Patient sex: M
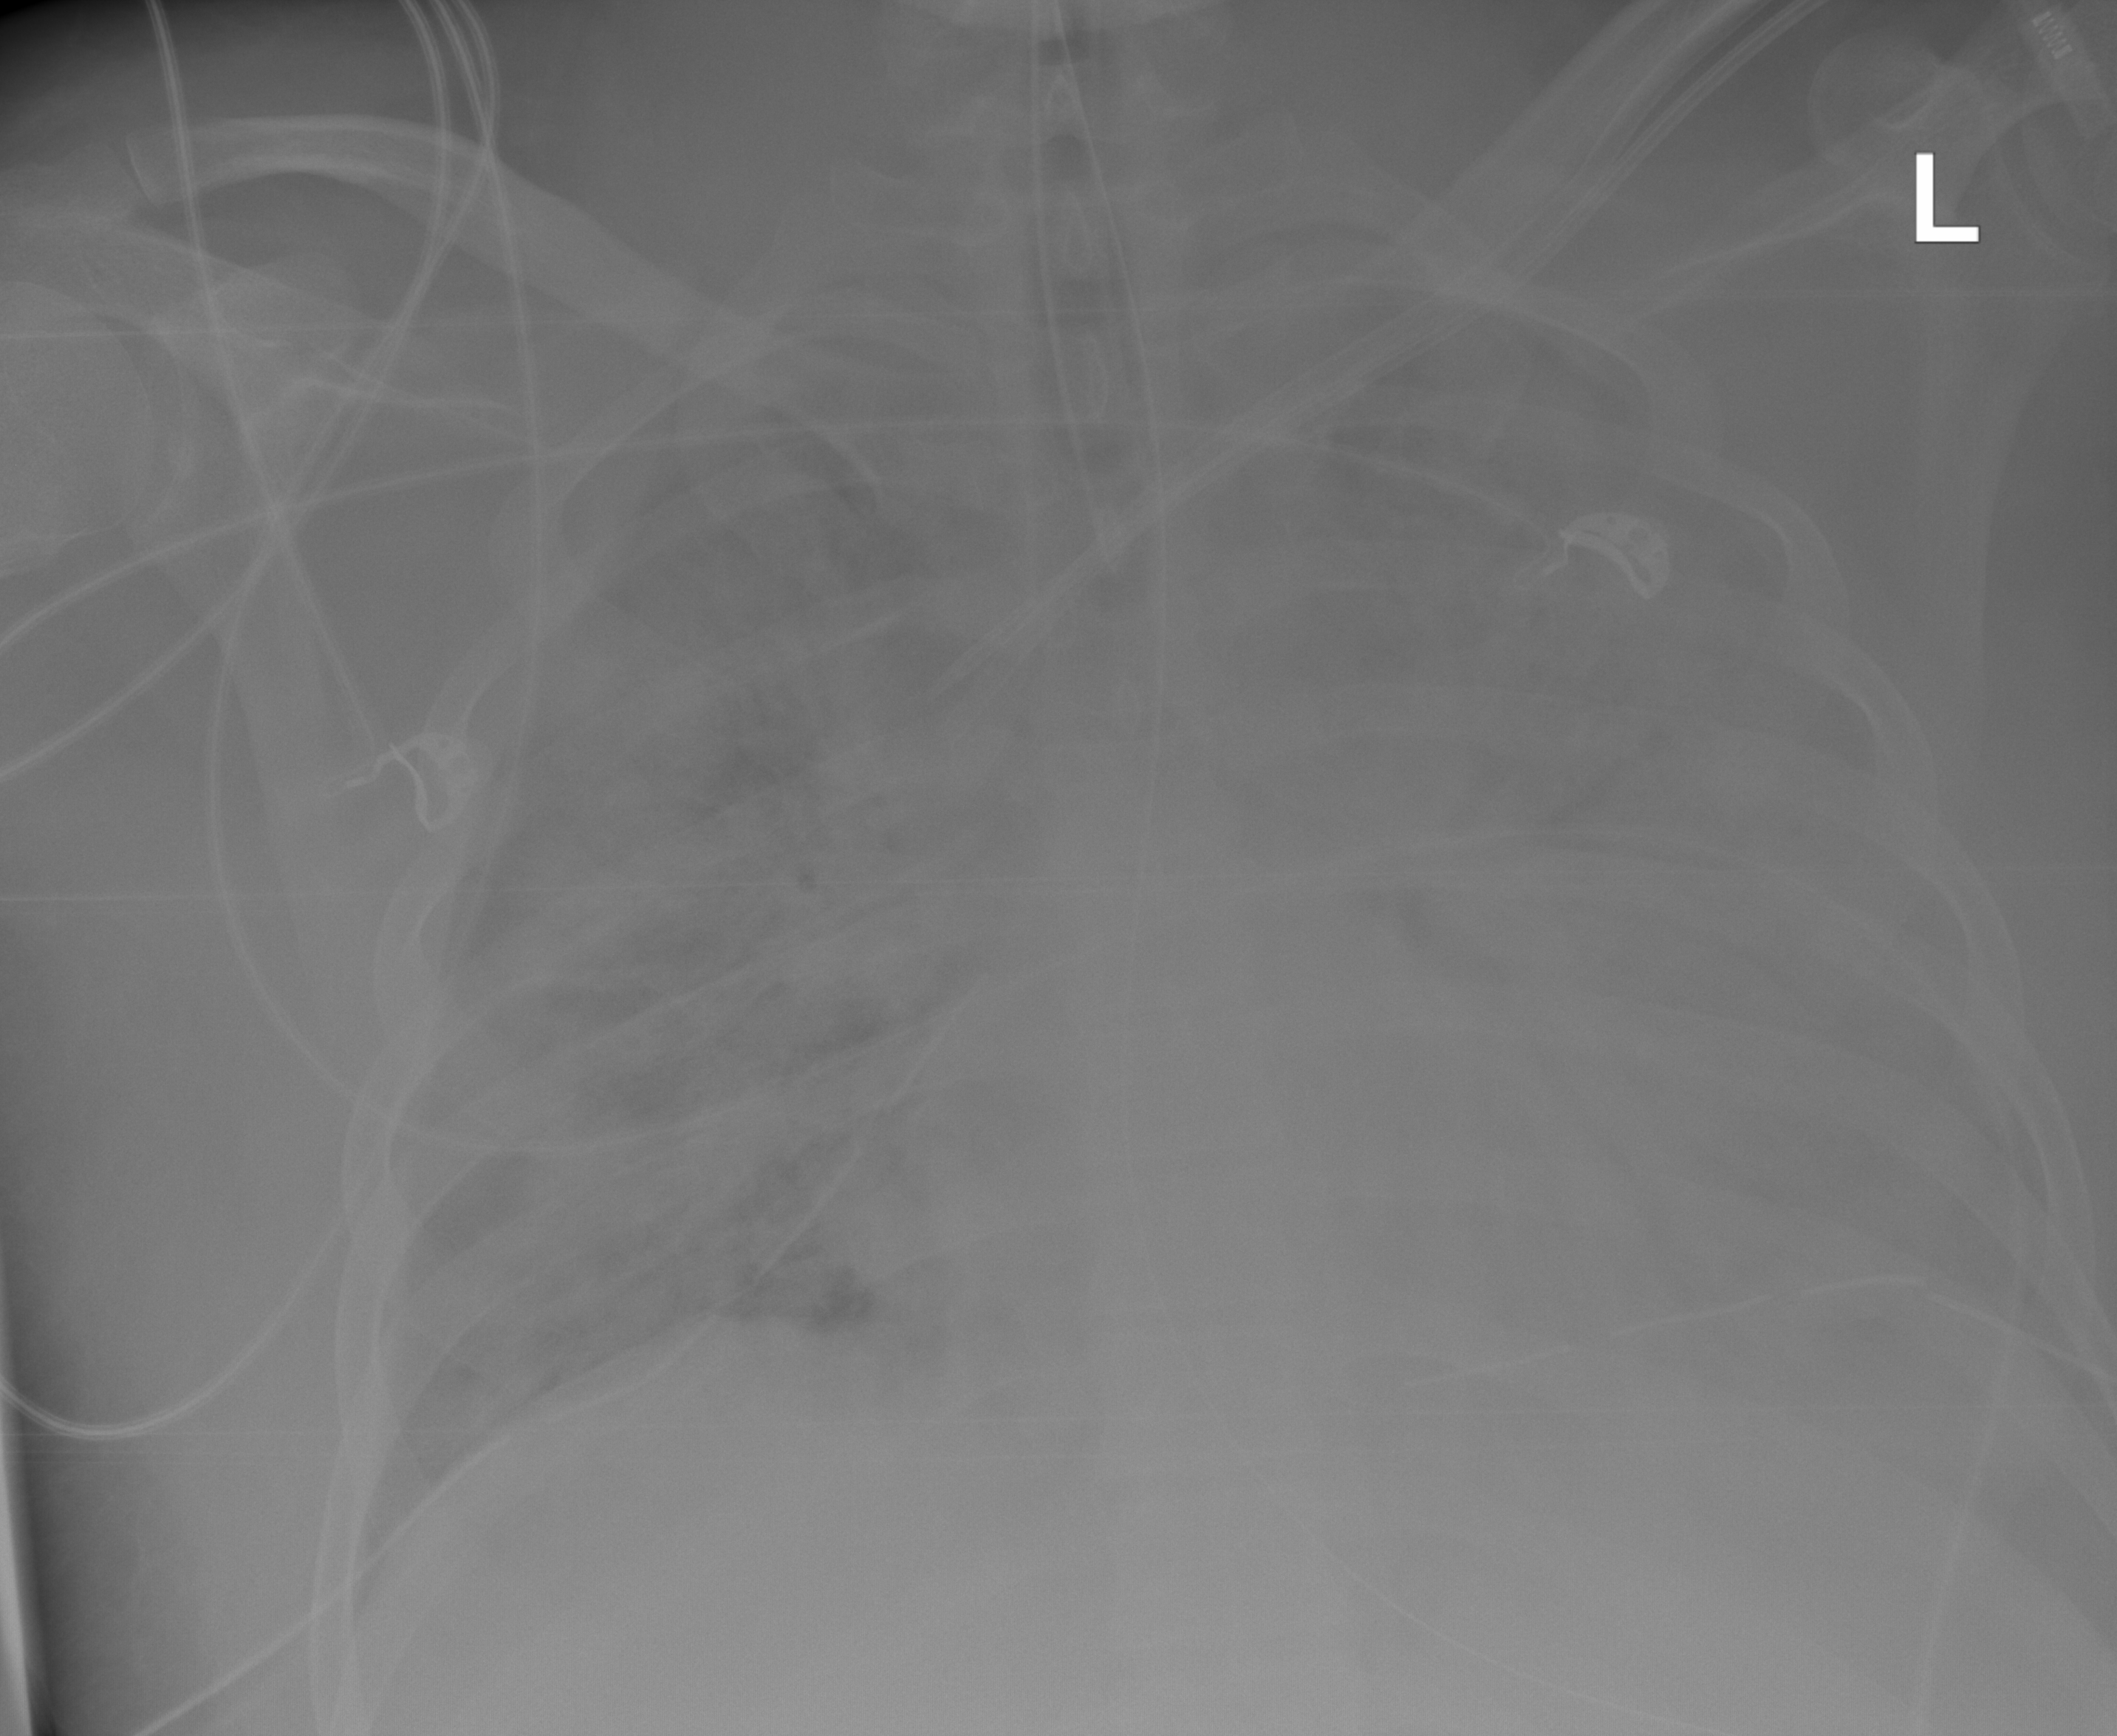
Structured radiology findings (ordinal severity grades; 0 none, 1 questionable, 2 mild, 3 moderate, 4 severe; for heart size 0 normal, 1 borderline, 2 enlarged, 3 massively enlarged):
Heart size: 1
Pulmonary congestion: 2
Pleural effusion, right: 0
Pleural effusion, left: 2
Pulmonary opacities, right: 4
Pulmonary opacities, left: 4
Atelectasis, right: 3
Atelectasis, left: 4